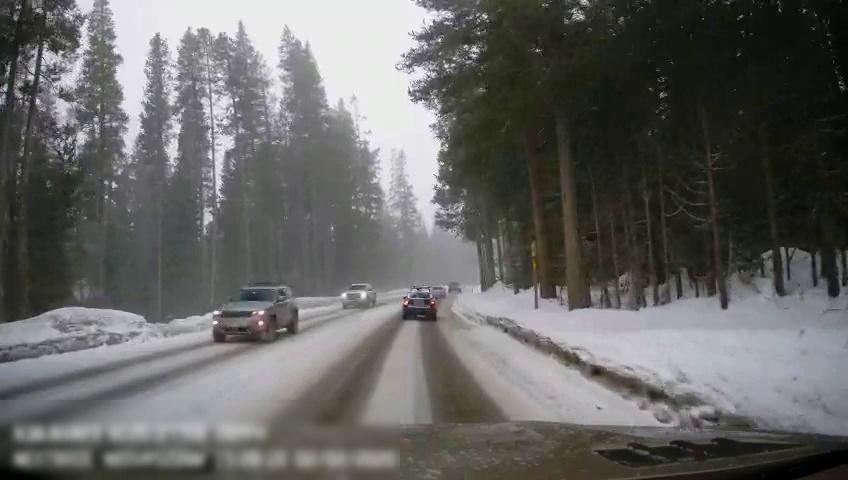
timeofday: Day
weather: Snowy
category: Drivable Space
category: Vehicles | SUV
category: Vehicles | Truck
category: Vehicles | Truck
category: Vehicles | Car
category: Vehicles | SUV
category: Traffic | Signs
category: Traffic | Signs